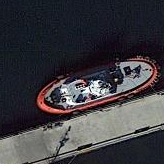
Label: civil